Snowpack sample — Snodgrass Mountain, Crested Butte, Colorado (2/4/25, 12:06 PM MST)
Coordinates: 38.923, -106.968
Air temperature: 35 °F
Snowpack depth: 80 cm
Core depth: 40 cm
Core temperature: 32 °F
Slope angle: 14°, slope face: 78°
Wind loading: low
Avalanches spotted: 0
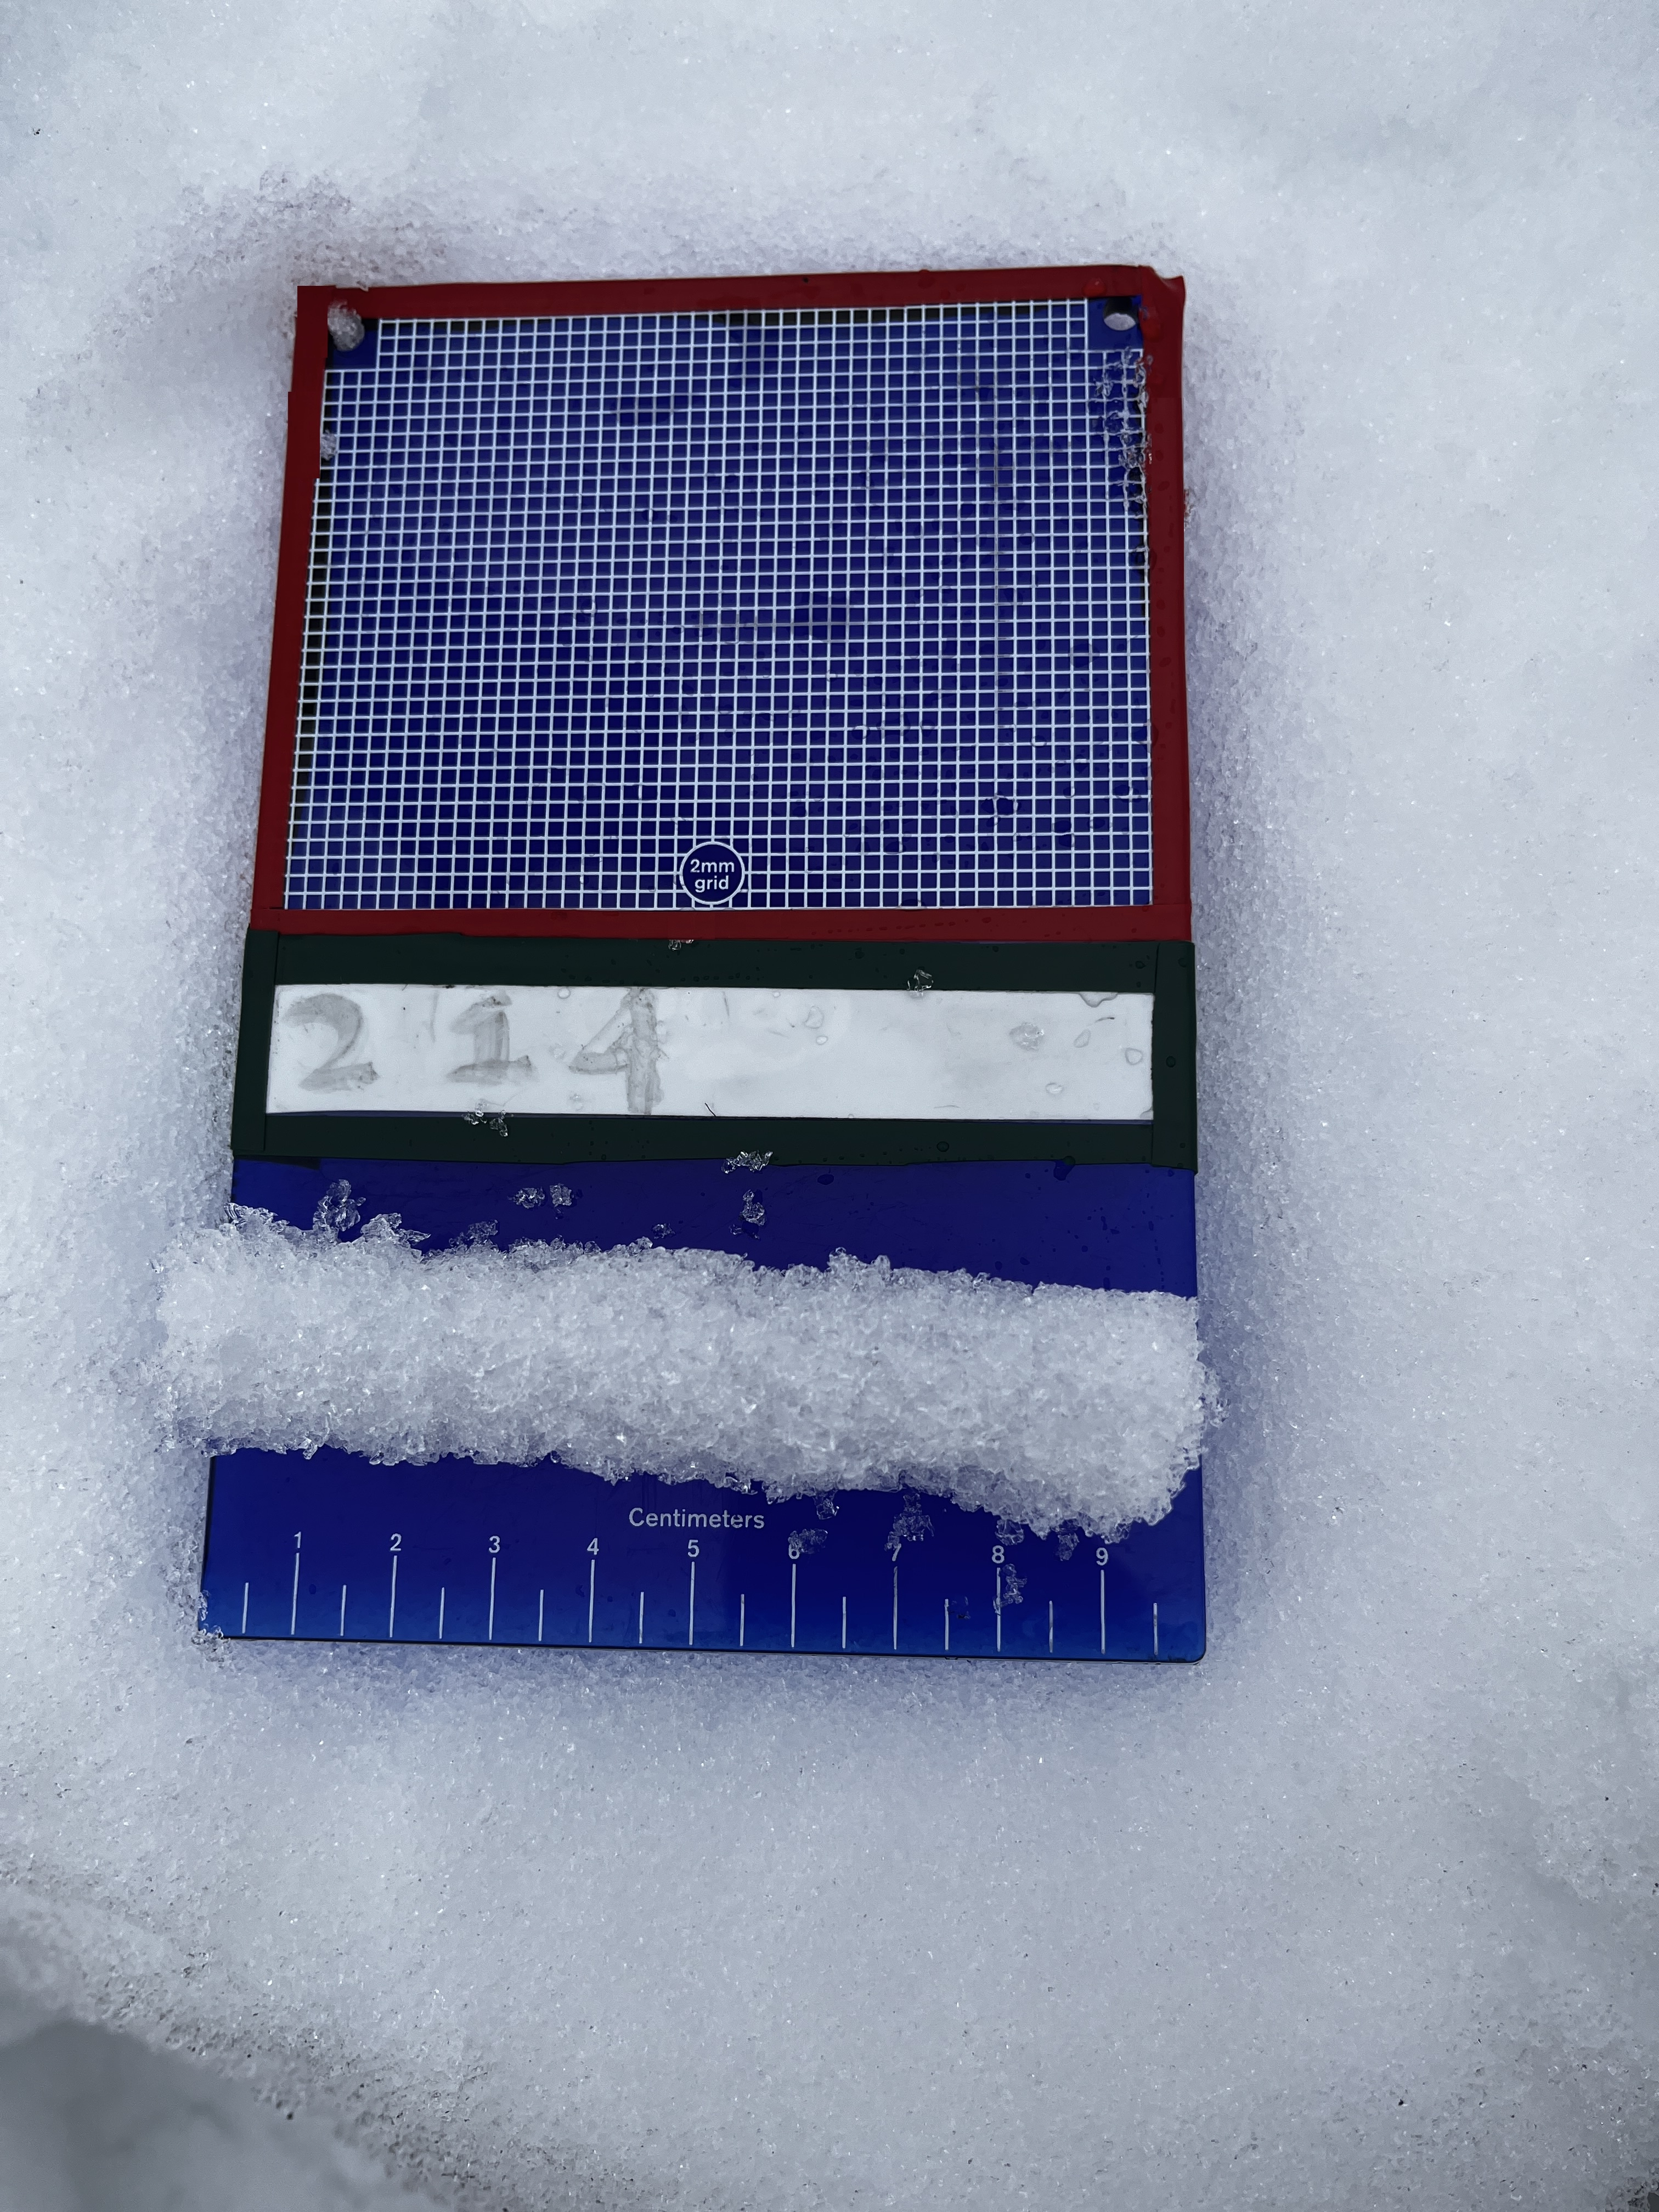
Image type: crystal_card
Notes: No avalanches nearby, unusually warm weather for the last month reported by residents, Collected 25 yards from treeline